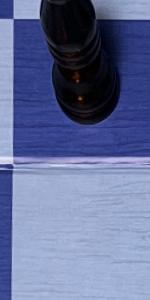
Label: Empty